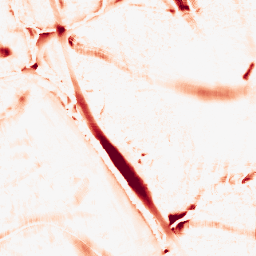
Category: morphological
Decomposition family: morphological_ellipse
Decomposition parameters: operation: opening
width: 30
height: 30
Upsampling method: sinc_hamming
Upsampling parameters: scale: 4
kernel_size: 8
Upsampling scale: 4